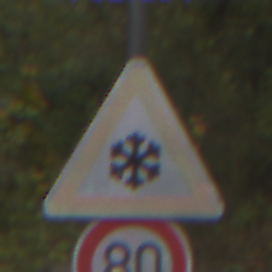
Verkehrszeichen: SchneeOderEisglaette
Zusatzzeichen unten: Geschwindigkeit80
Umgebung: Outdoor, Urban
Tageszeit: MorningAfternoon
Wetter: PartlyCloudy
Licht: Natural
Jahreszeit: NotSpecified
Kontrast: LowContrast